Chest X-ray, PA view. Patient: 51 years old, sex F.
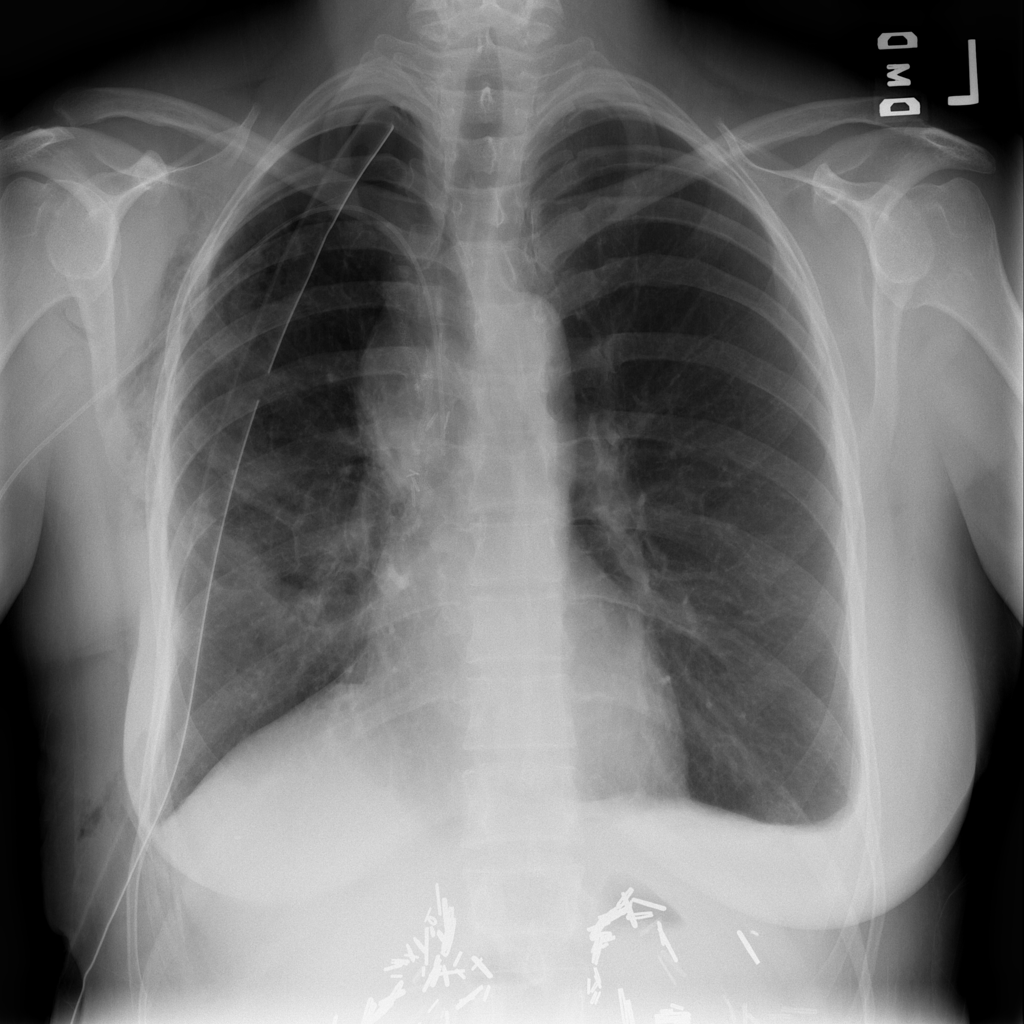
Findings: Effusion, Pneumothorax